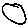
Label: circle